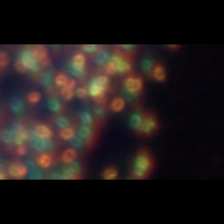
Taxon: Phaeocystis
Group: Other